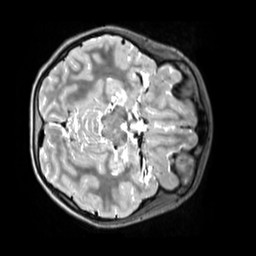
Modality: T2w
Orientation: axial
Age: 10
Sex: female
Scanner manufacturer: siemens
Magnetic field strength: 3 T
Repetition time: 3.2 s
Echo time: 0.408 s